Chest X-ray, PA view. Patient: 26 years old, sex F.
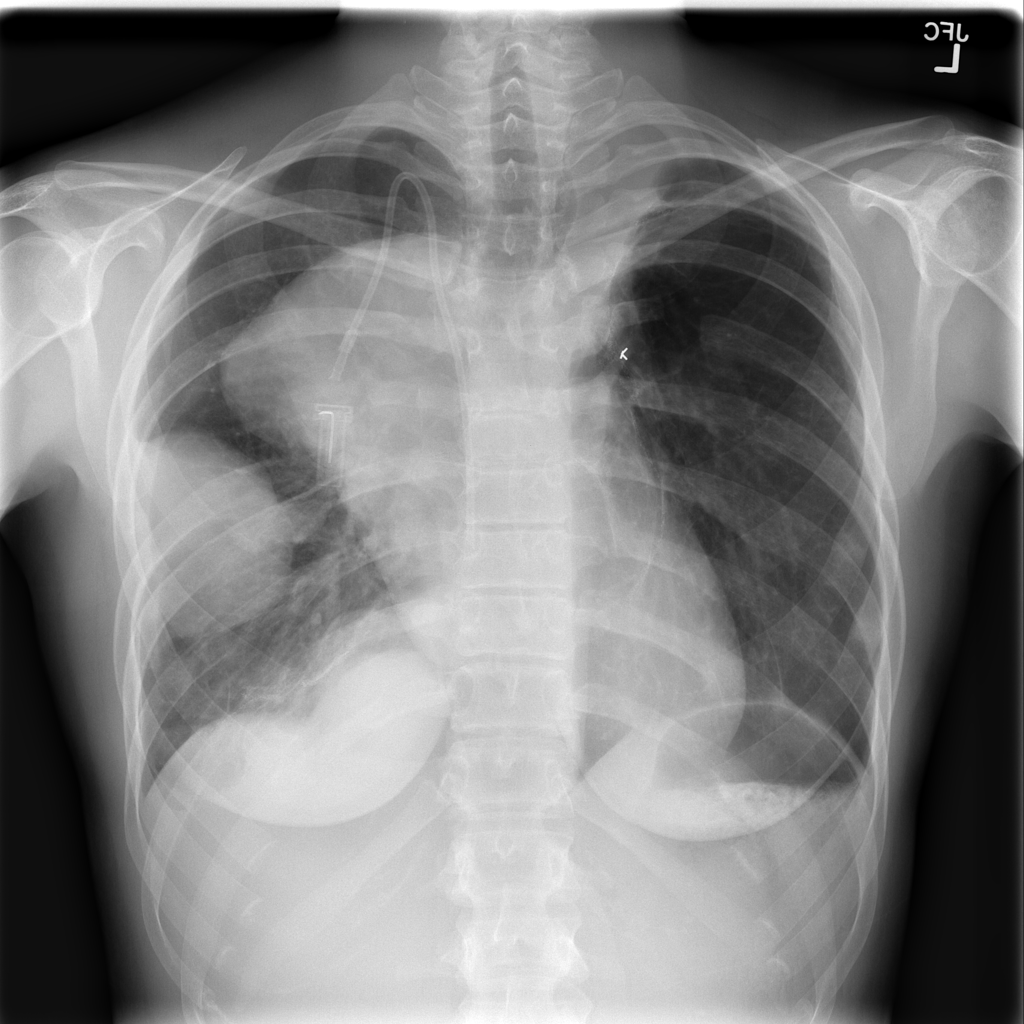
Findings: Mass, Nodule, Pleural_Thickening